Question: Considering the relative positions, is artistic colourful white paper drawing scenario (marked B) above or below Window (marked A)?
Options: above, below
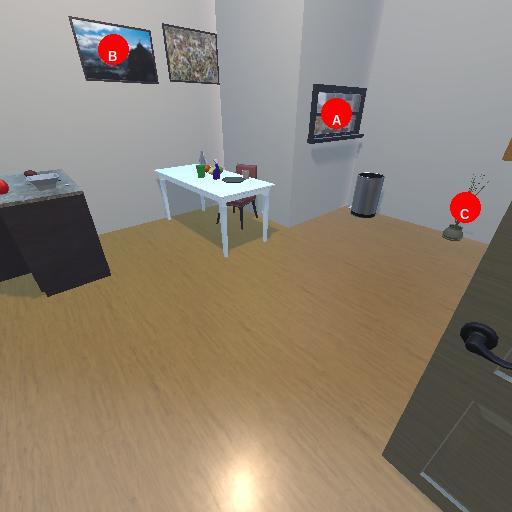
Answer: above